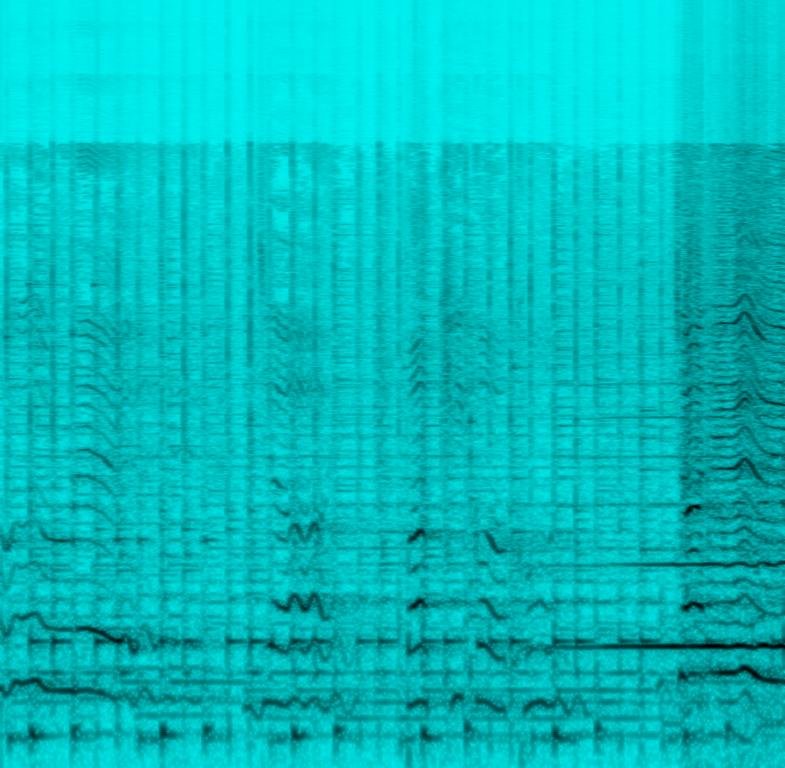
The low quality recording features a traditional song that consists of a passionate female vocal singing over breathy flute melody, wooden percussion, keys chords and acoustic guitar chords. It sounds soulful, passionate and the recording is in mono and noisy.